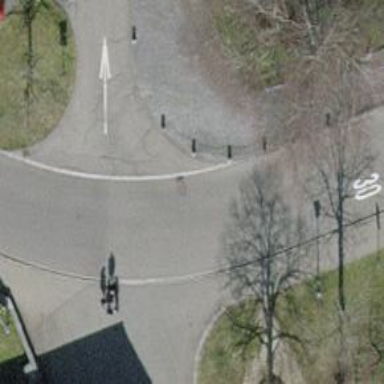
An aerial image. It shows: Bollard barrier.